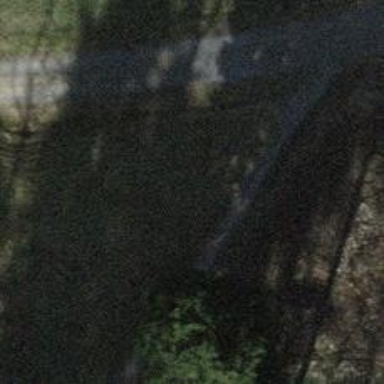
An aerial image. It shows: Bench.